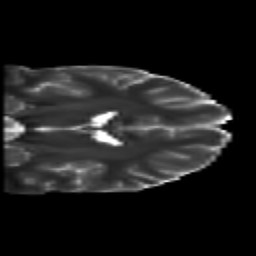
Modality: T2w
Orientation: coronal
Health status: healthy
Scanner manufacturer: siemens
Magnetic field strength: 3 T
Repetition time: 10 s
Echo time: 0.092 s